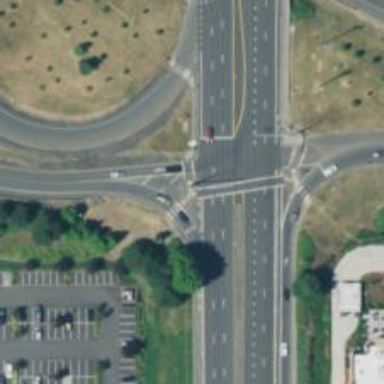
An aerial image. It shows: Footway that serves as traffic island.